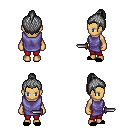
a pixel art fantasy rpg character, female body template, human, tanned skin, chain tabard jacket, red pants, gray short topknot hairstyle, black slippers, dagger, four views (front, back, left, right), 2x2 character sprite sheet, small pixel art, hard edges, no anti-aliasing